Interaction volume radius: 10 \u00c5
Interaction volume height: 15 \u00c5
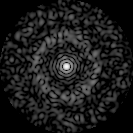
Disorder parameter: 0.8589